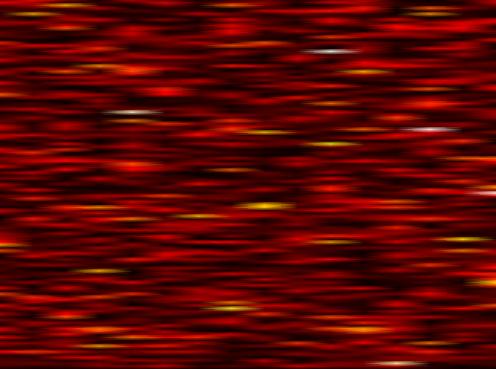
Label: FOFDM